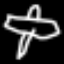
Label: airplane